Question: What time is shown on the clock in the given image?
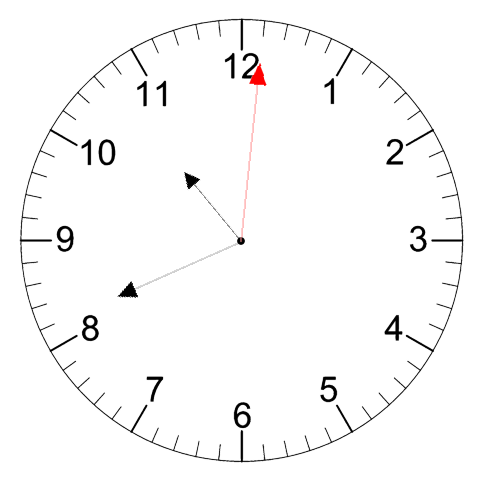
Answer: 10:41:01